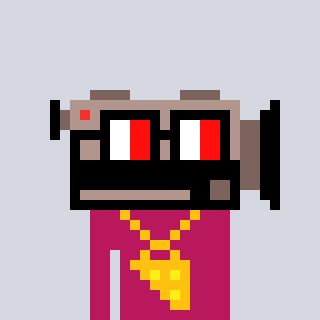
a pixel art character with square glasses with black frames and red eyes, a camcorder-shaped head and a darkpink-colored body on a cool background